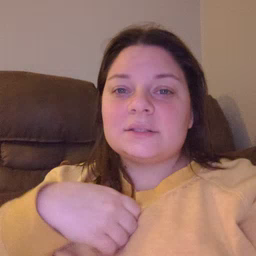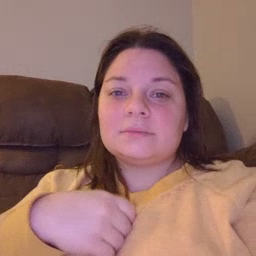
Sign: mad